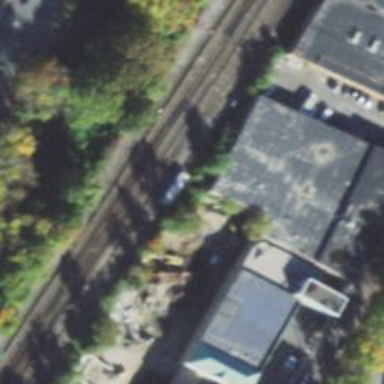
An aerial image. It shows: Outdoor signal box located at the railway.